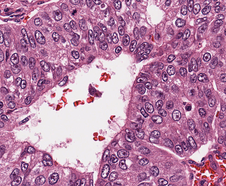
Tumor epithelial tissue: yes
Tumor-associated stroma tissue: no
Normal tissue: no